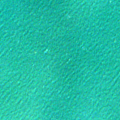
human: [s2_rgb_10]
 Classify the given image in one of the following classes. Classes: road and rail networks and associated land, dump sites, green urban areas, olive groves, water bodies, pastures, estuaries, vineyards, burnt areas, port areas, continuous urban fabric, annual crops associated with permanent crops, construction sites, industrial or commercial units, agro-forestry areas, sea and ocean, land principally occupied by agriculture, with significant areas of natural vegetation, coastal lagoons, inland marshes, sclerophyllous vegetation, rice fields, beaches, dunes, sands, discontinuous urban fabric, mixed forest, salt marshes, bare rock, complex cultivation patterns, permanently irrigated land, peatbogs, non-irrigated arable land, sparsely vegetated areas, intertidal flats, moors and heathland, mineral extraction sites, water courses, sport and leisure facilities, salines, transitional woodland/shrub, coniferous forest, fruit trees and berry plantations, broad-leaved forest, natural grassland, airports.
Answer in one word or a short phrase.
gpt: sea and ocean